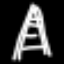
Label: The Eiffel Tower